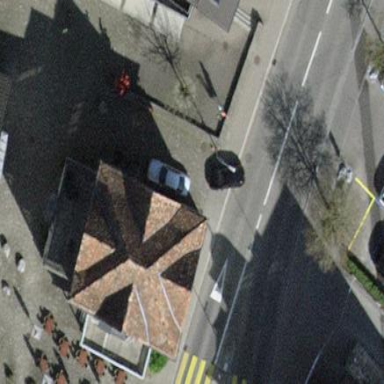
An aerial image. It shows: Building that houses restaurant.